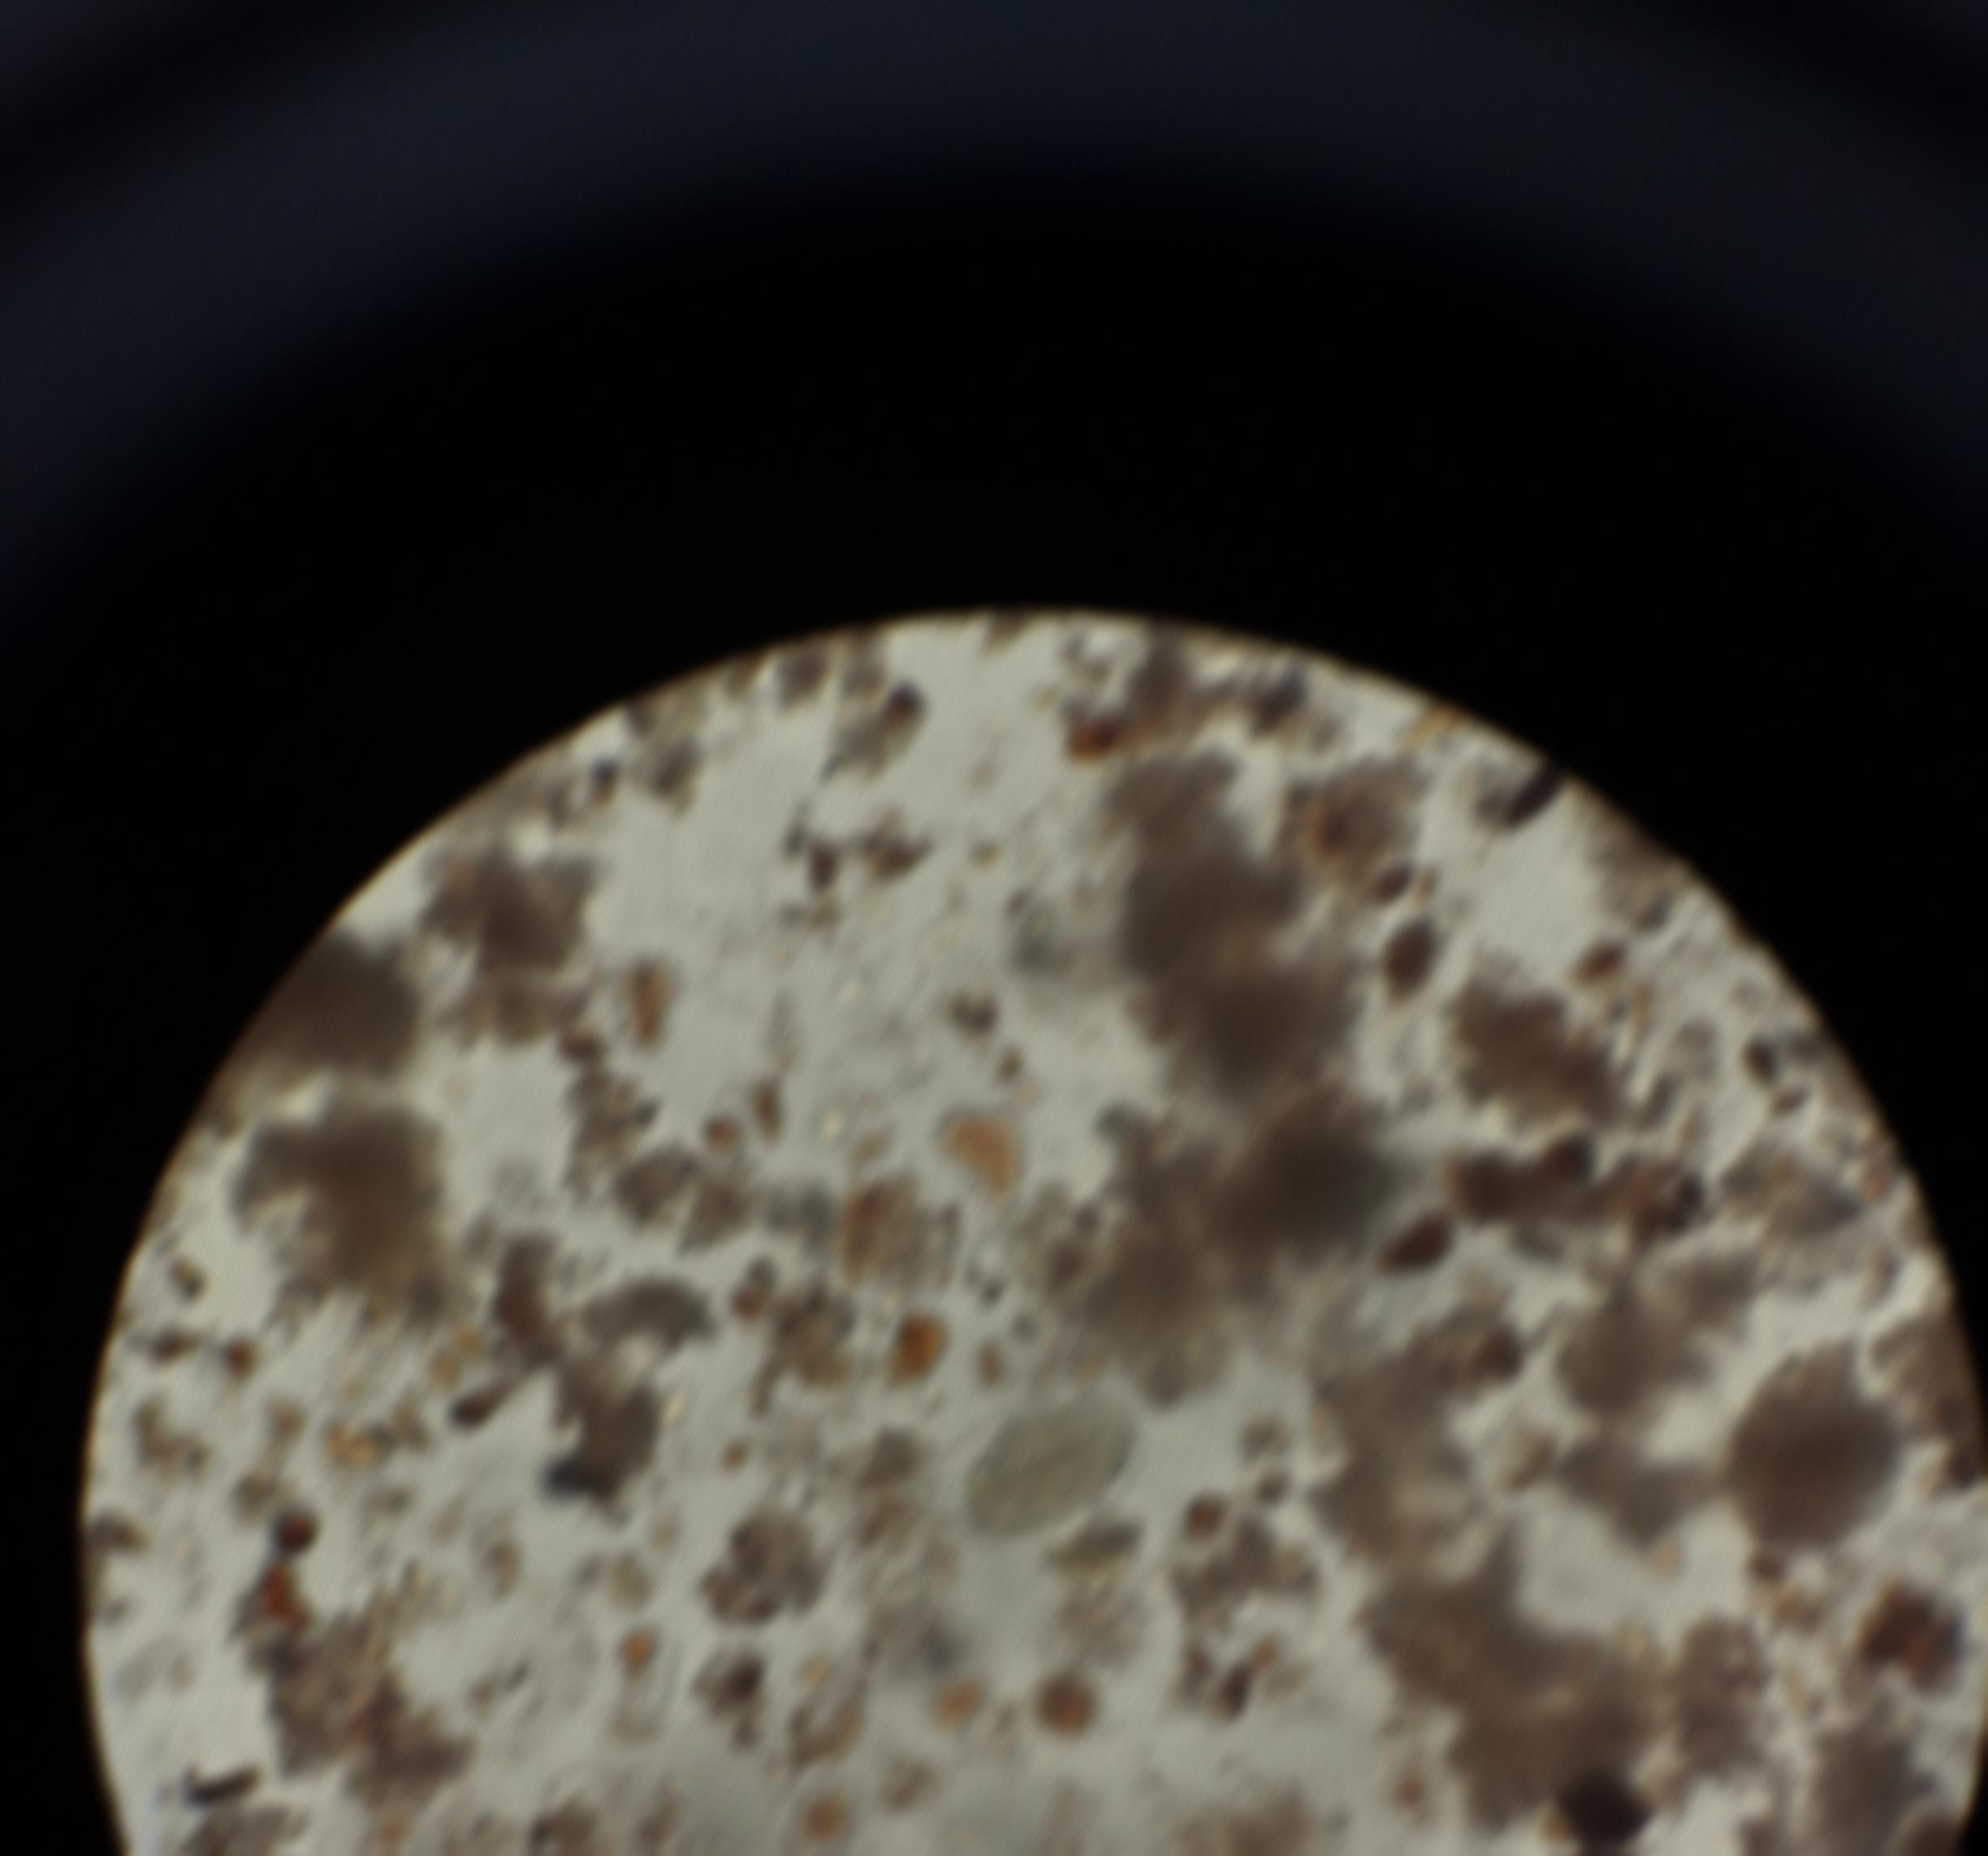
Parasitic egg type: Hookworm egg